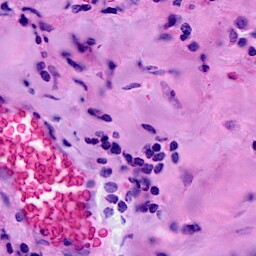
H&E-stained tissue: Breast